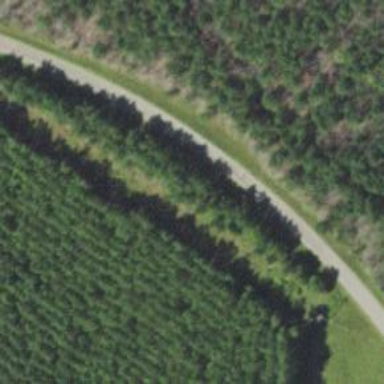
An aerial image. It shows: Unclassified road.